Question: You can see in this <URL>
In the year 2004 I have values of 1000, and in the other years I have large values, for that reason in the scale the chart doesn't seems able to rendered, what can I do to show those values. I was reading <URL>. Is there a way to do something like that in google chart?
Here is the code
'''
<html>
<head>
<script type="text/javascript" src="https://www.google.com/jsapi"></script>
<script type="text/javascript">
google.load("visualization", "1", {packages:["corechart"]});
google.setOnLoadCallback(drawChart);
function drawChart() {
var data = google.visualization.arrayToDataTable([
['Year', 'Sales', 'Expenses'],
['2004', 1000, 1000],
['2005', <PHONE>, 460000],
['2006', 660000, <PHONE>],
['2007', <PHONE>, 540000]
]);
var options = {
title: 'Company Performance',
hAxis: {title: 'Year', titleTextStyle: {color: 'red'}}
};
var chart = new google.visualization.ColumnChart(document.getElementById('chart_div'));
chart.draw(data, options);
}
</script>
</head>
<body>
<div id="chart_div" style="width: 900px; height: 500px;"></div>
</body>
</html>
'''
The chart

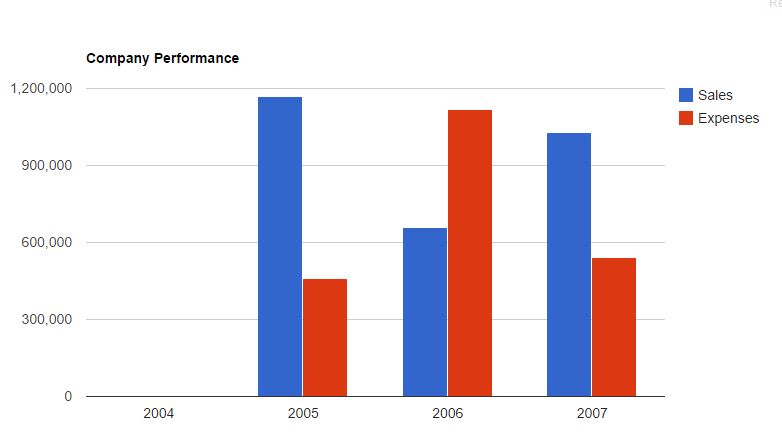
Answer: Google Chart's axis have an option to set scale to logarithm, which fits better for big differences between lowest and highest values. Note that all values must be positive and if the data value is 1, it won't show as logharithm scale starts at 1 or higher. To change it, use:
'''
vAxis: {title: 'Year', titleTextStyle: {color: 'red'}, logScale:true}
'''
You can find the documentation in configuration options section:
<URL>